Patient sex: M
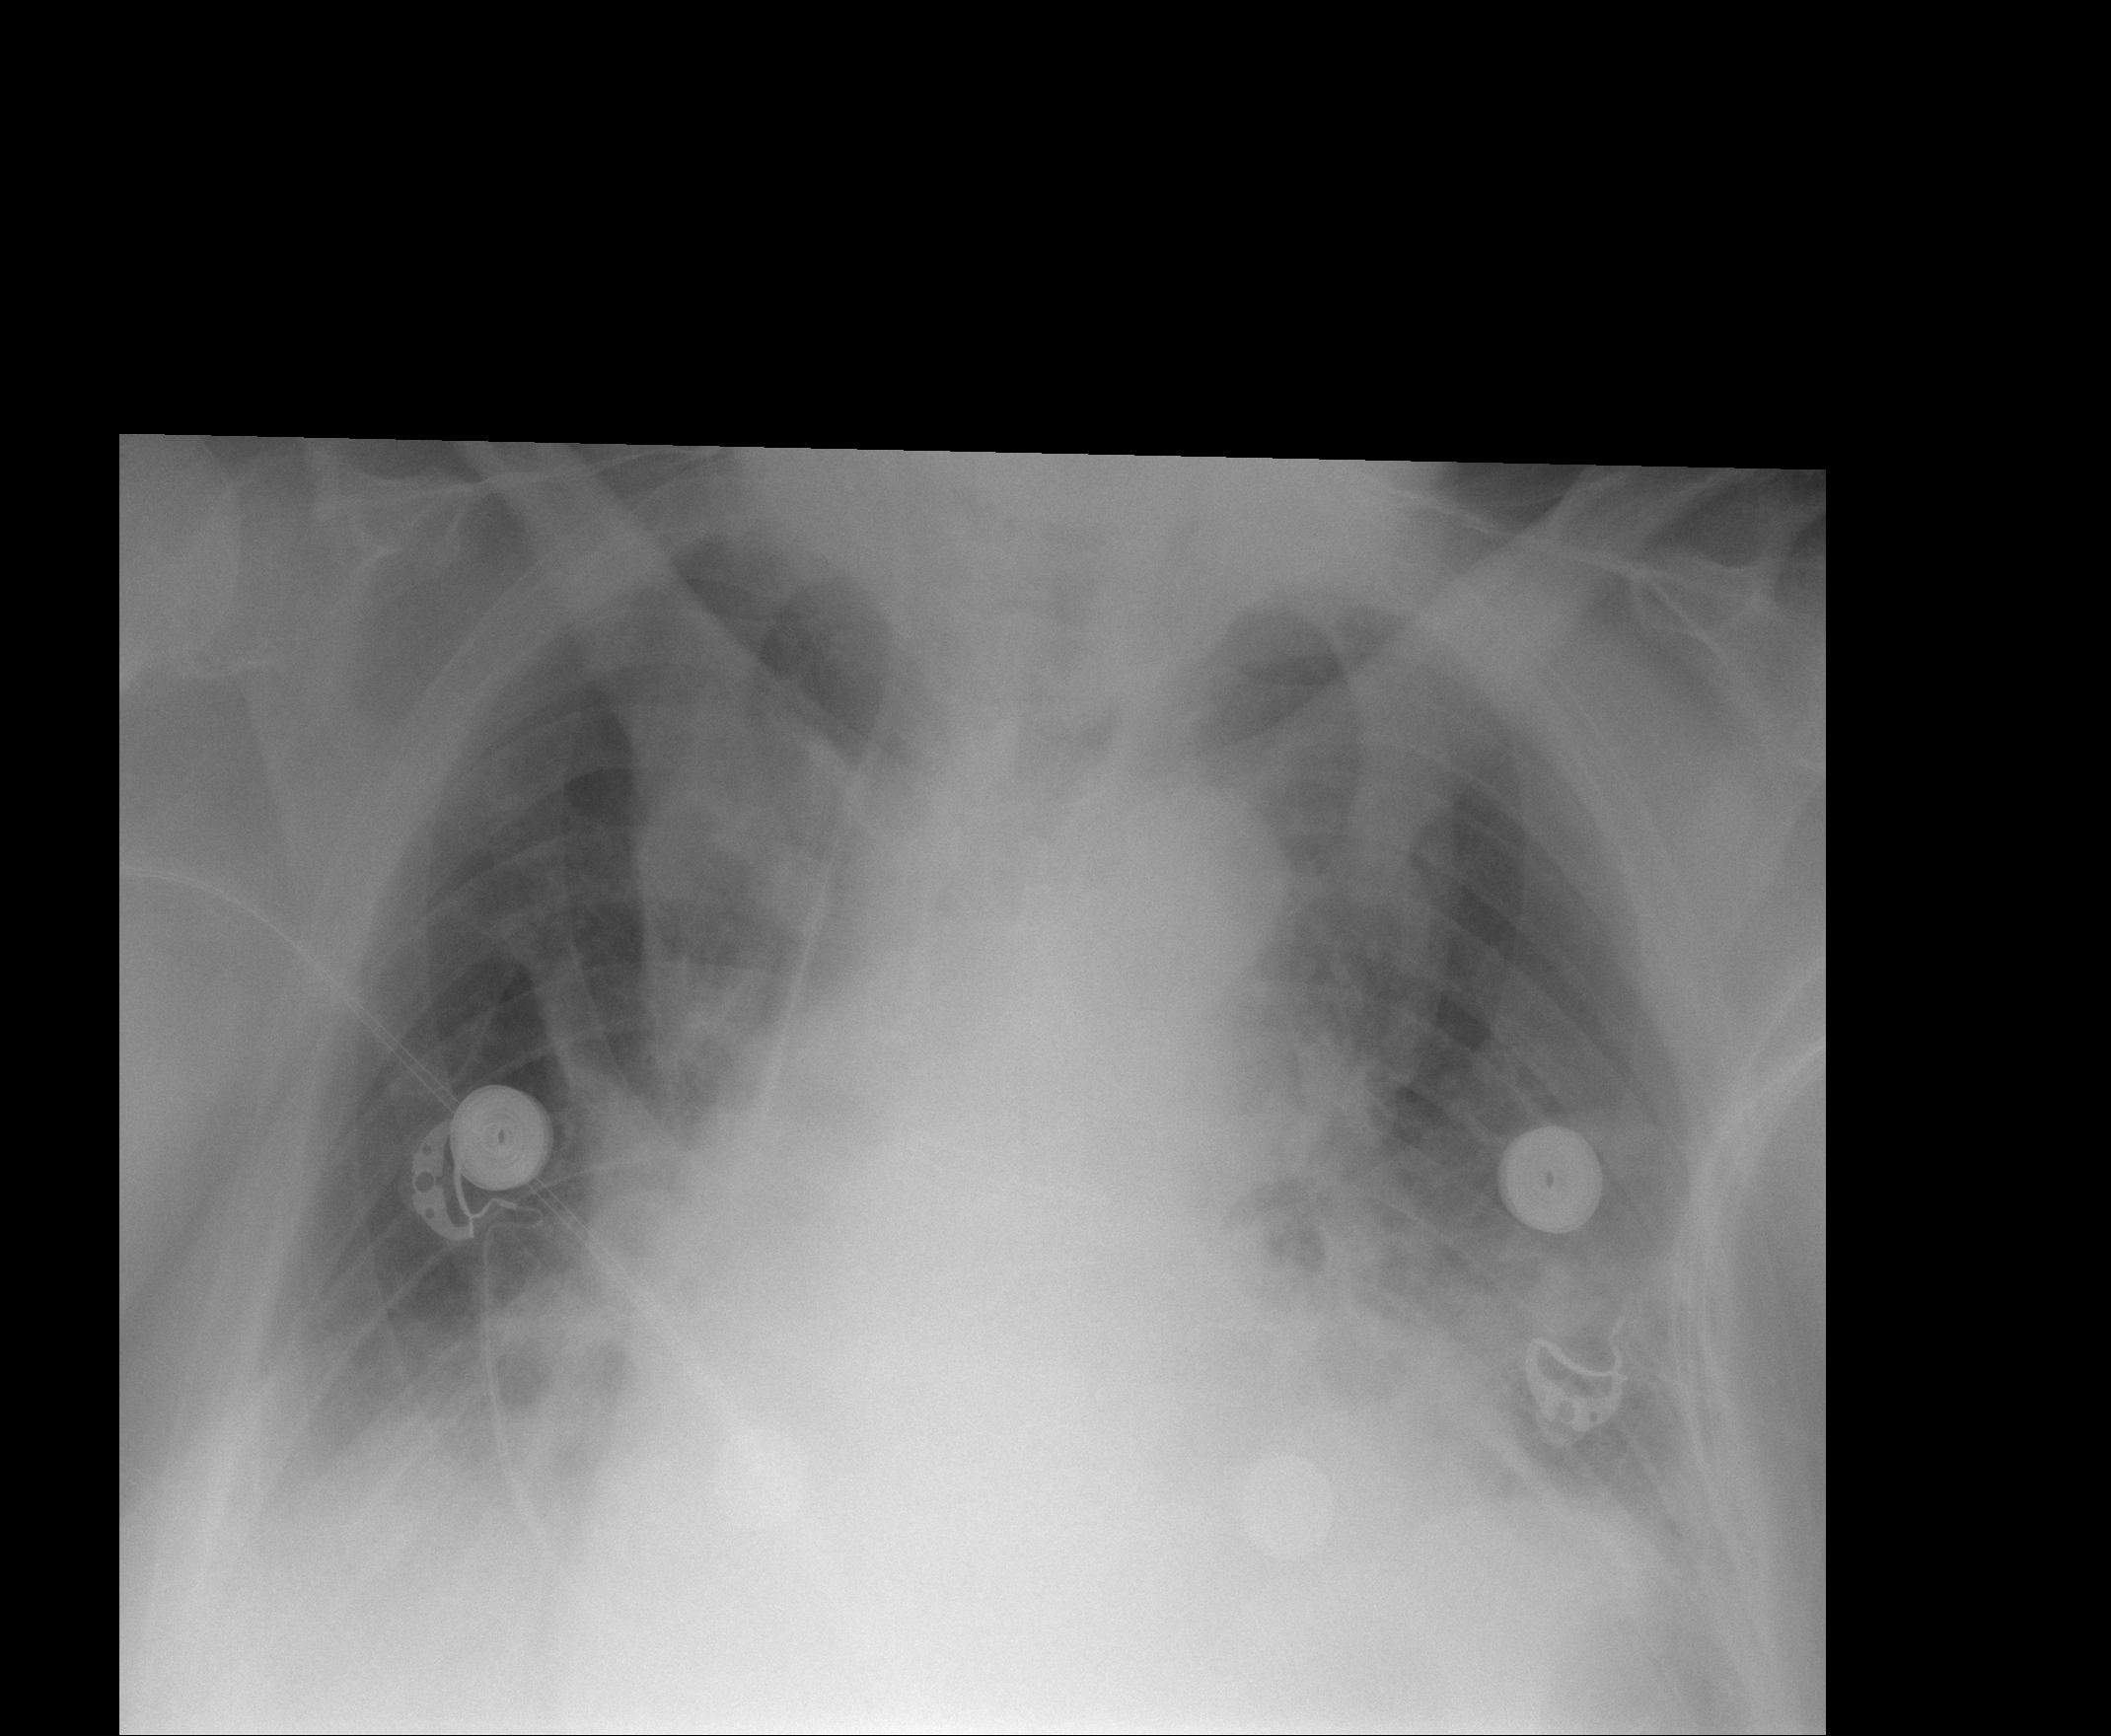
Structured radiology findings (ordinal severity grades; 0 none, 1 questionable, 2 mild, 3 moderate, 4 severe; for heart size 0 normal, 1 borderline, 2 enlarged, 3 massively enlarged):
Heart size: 2
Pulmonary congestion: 2
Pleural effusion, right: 2
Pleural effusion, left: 2
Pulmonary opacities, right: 0
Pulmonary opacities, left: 0
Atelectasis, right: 1
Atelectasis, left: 2